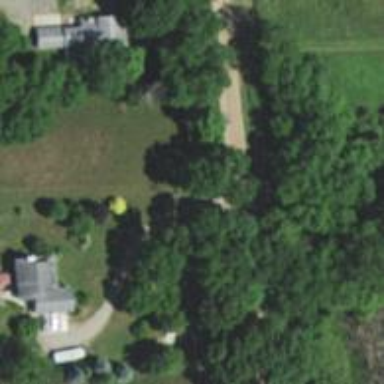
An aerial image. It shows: Driveway.